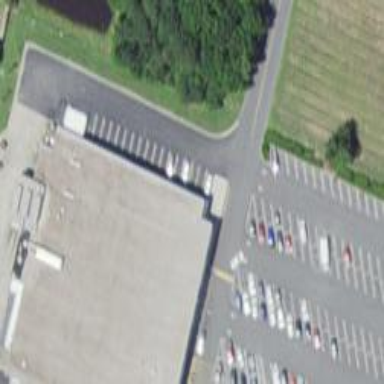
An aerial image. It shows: Supermarket building.